Interaction volume radius: 5 \u00c5
Interaction volume height: 15 \u00c5
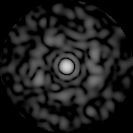
Disorder parameter: 0.8005